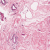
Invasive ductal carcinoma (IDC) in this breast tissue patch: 0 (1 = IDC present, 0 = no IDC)